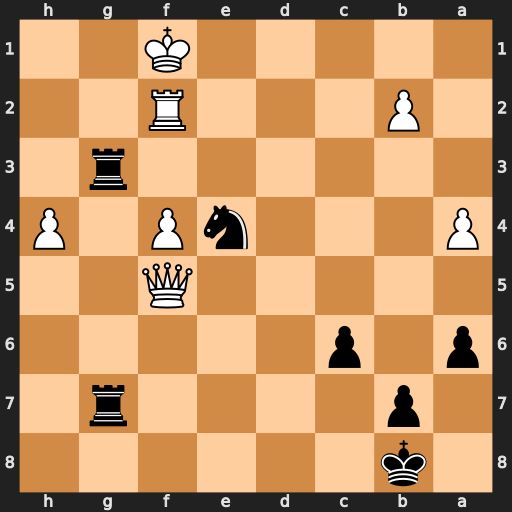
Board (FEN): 1k6/1p4r1/p1p5/5Q2/P3nP1P/6r1/1P3R2/5K2
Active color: b
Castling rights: -
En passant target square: -
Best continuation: Rg1+ Ke2 Ng3+